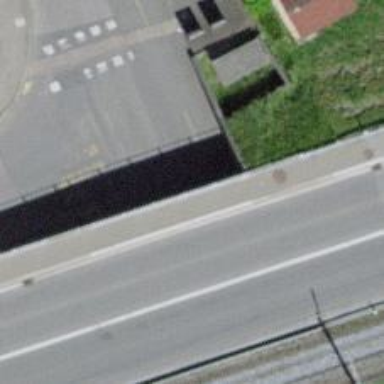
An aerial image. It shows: Residential road with tunnel and dedicated cycle lane.